Field crop: tomato
Growth stage: 1
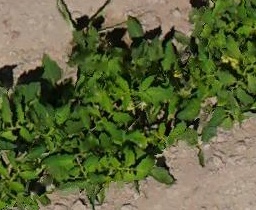
Species: tomato